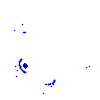
Particle: pion